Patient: sex F, age 59
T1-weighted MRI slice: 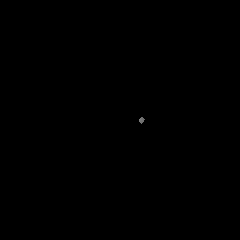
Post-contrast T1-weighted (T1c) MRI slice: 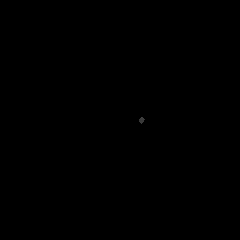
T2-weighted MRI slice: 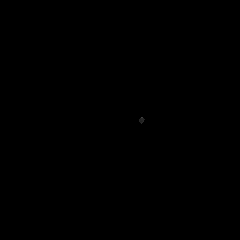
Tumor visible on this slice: no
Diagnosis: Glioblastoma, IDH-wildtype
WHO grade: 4